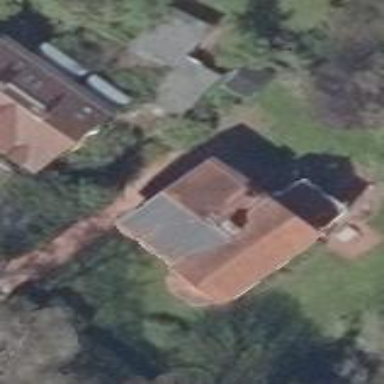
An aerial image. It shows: Detached building with beige exterior. It has gambrel roof made of red roof tiles.